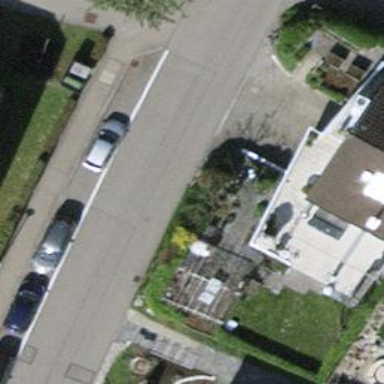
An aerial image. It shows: View of roof of building.